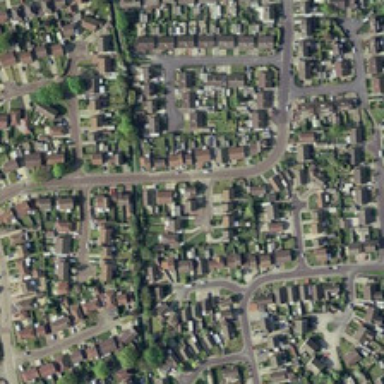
Many buildings and green trees are in a dense residential area .